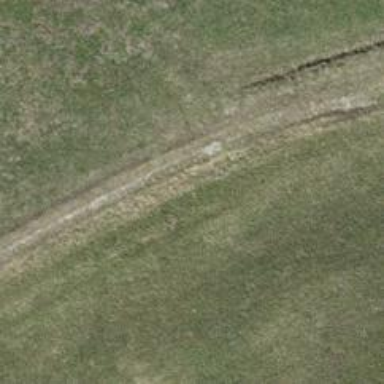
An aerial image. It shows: Grass track with grade3 track type.